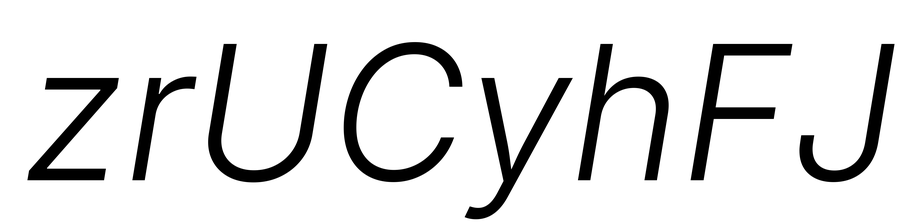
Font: Inter-Italic_Light_Italic